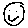
Label: smiley face